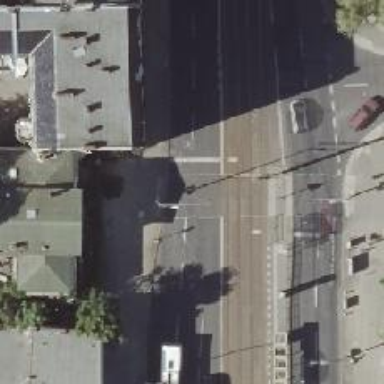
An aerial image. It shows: Crossing with traffic signals.